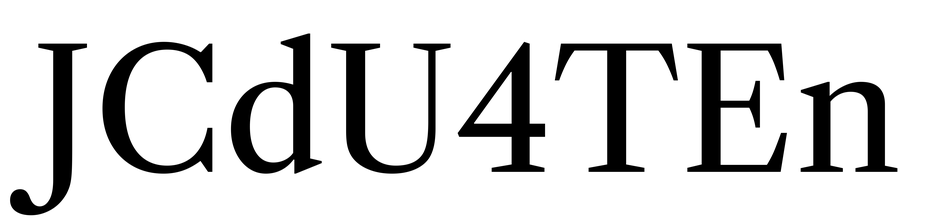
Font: LibreCaslonText_Regular